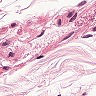
Metastatic tissue present: no